Interaction volume radius: 5 \u00c5
Interaction volume height: 15 \u00c5
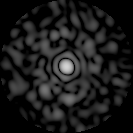
Disorder parameter: 0.9044